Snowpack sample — Loveland Pass, Silver Plume, Colorado, USA (2/11/26, 12:00 PM MST)
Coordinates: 39.663, -105.886
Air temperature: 35 °F
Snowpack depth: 82 cm
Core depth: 20 cm
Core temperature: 17.6 °F
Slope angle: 13°, slope face: 12°
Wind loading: high
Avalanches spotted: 1
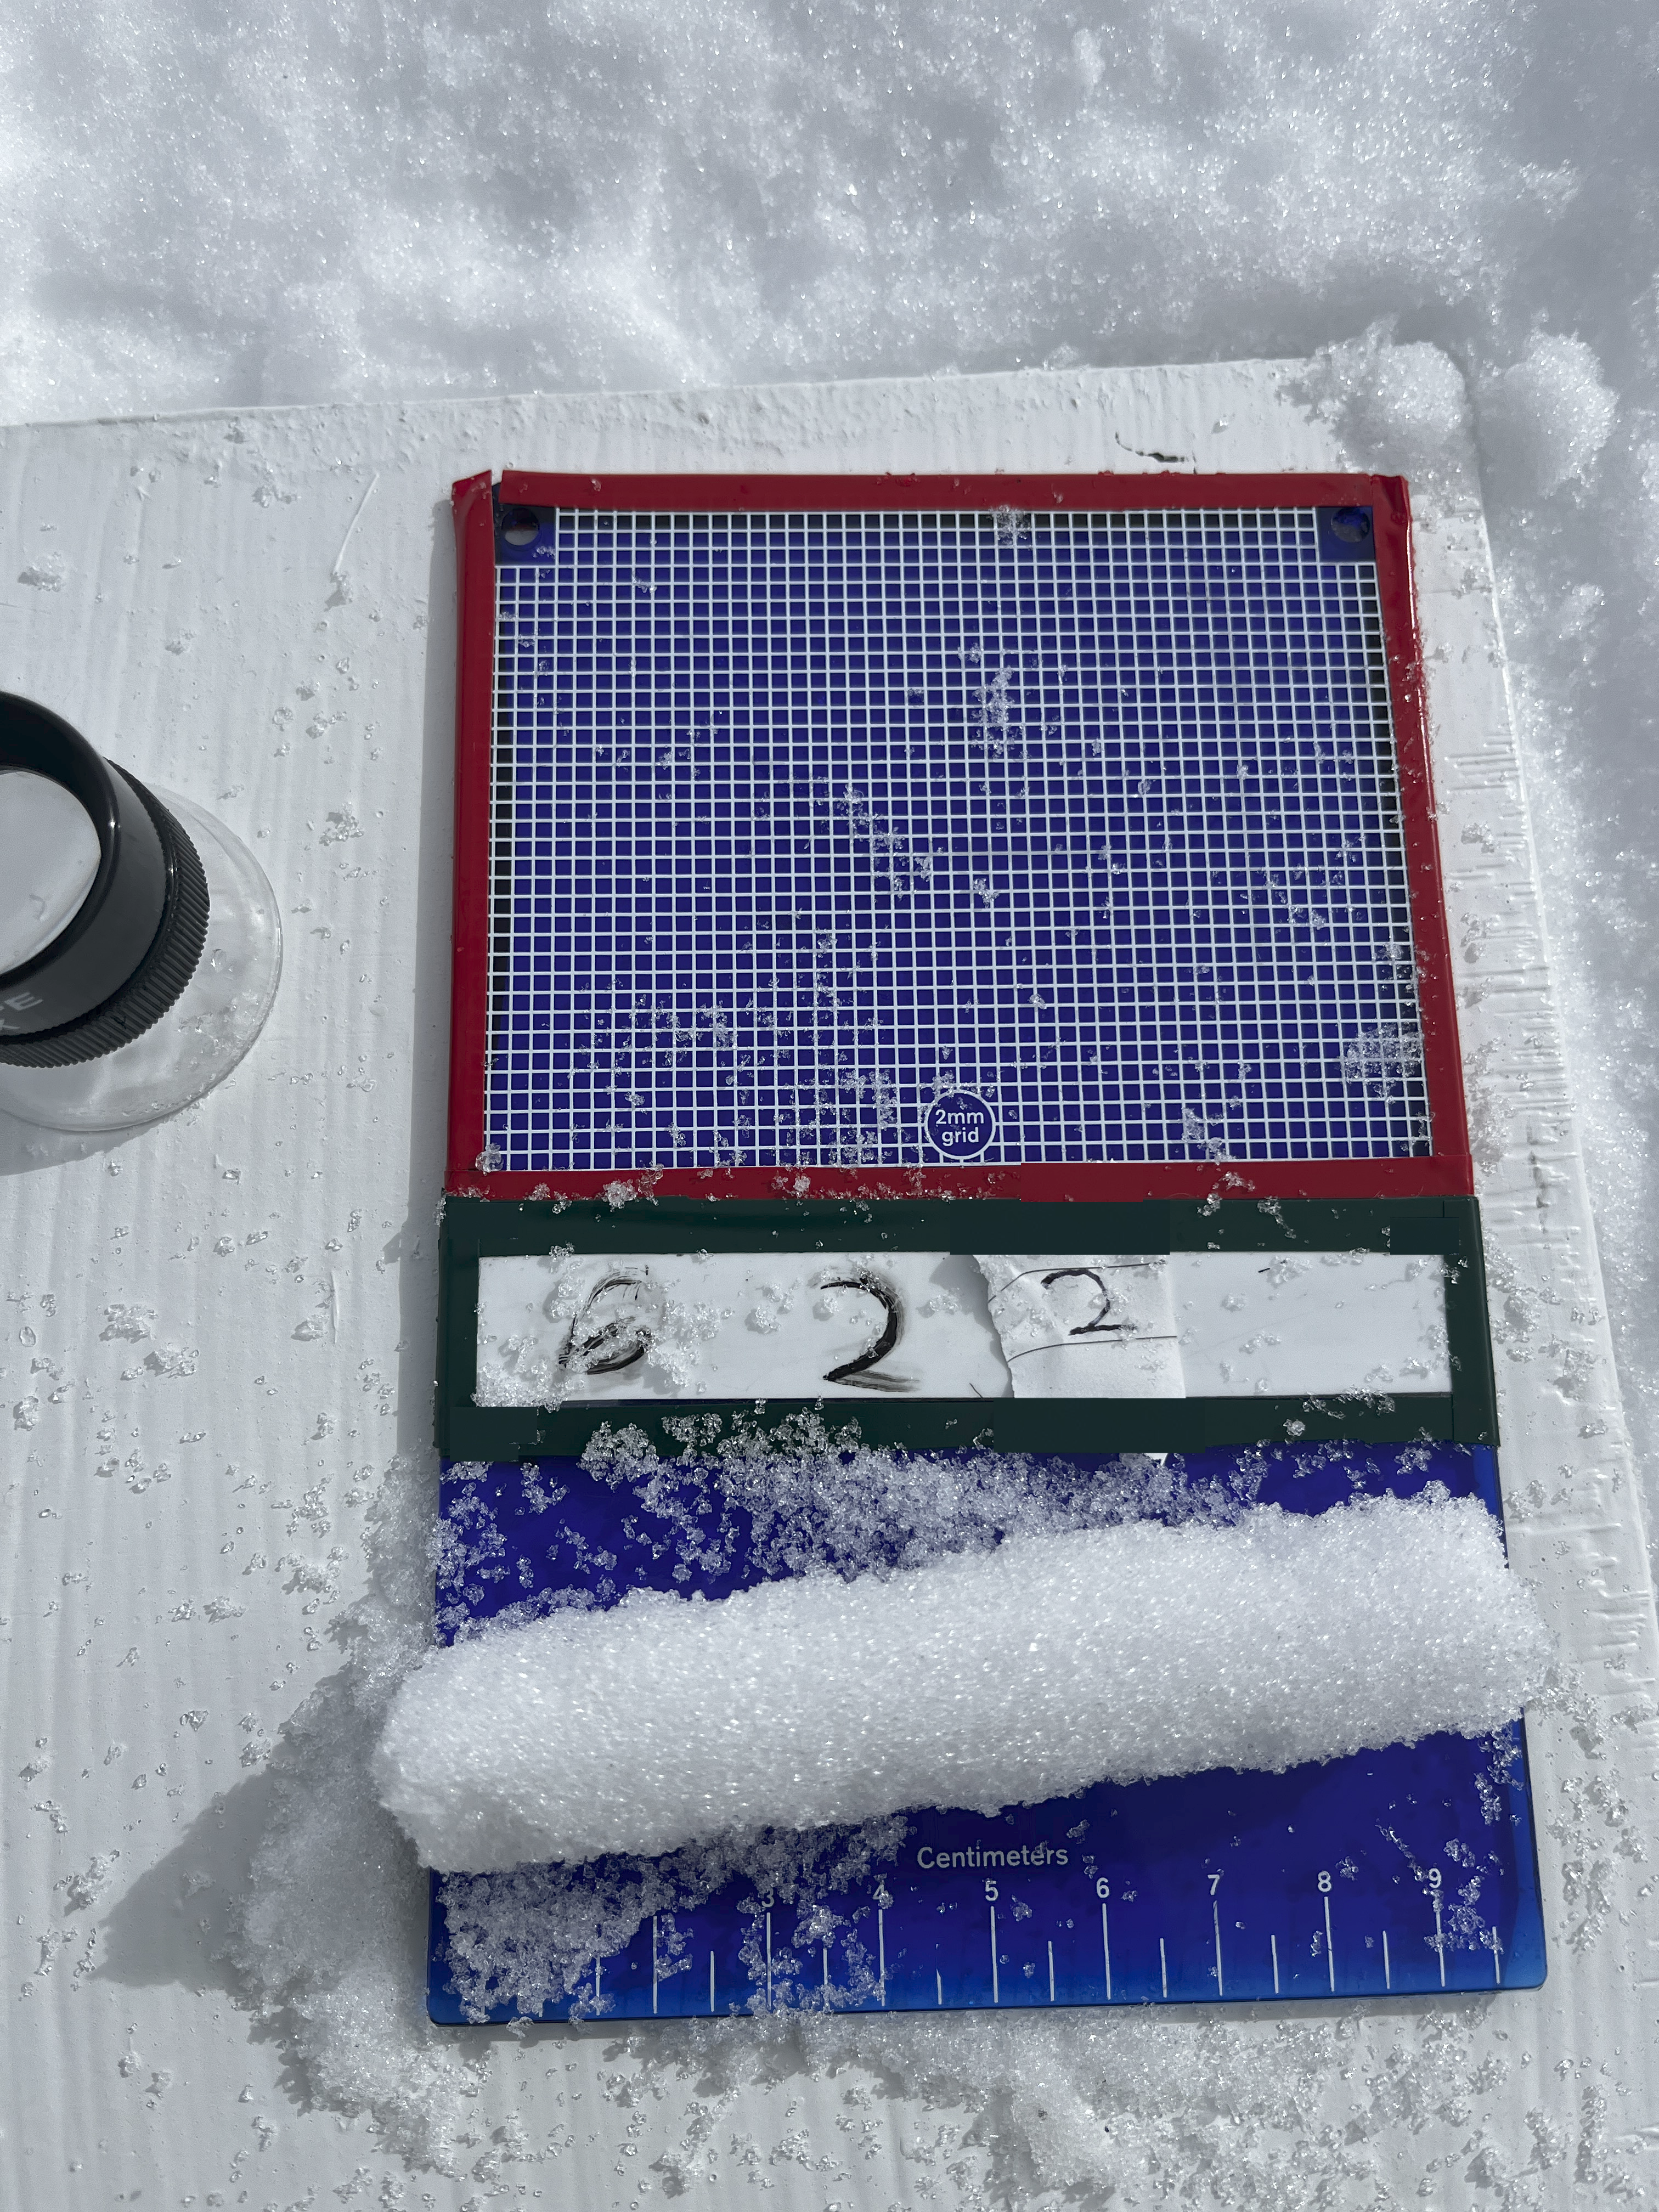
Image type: crystal_card
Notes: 1 small avalanche spotted on the north side of the bowl, lots of wind loading